【题型】填空题　【知识点】函数　【难度】hard
设 $t \in \mathbf{R}$，直线 $l: x + y - t = 0$ 与曲线 $C_1: y = \frac{1}{4}x^2 \ (0 \leq x \leq 4)$ 和曲线 $C_2: y = 2x^{\frac{1}{2}}$ 分别交于 $P$、$Q$ 两点，则 $|PQ|$ 的最大值是 \underline{\ \ \ \ \ \ \ \ }。
【解答】
\noindent
【答案】$\sqrt{2}$

\vspace{1em}

\noindent
【分析】根据题意可得曲线 $C_1, C_2$ 对应的函数关于直线 $y = x$ 对称，直线 $l$ 关于直线 $y = x$ 对称，从而可得 $P, Q$ 关于直线 $y = x$ 对称，利用直线与直线相交、曲线与直线相交得坐标，结合函数性质可得 $|PQ|$ 的最值。

\vspace{1em}

\noindent
【详解】

曲线 $C_1: y = \frac{1}{4}x^2 \ (0 \leq x \leq 4)$ 和曲线 $C_2: y = 2x^{\frac{1}{2}}$ 对应的函数互为反函数，则 $C_1, C_2$ 关于直线 $y = x$ 对称，

又
\[
\begin{cases}
y = \frac{1}{4}x^2 \\
y = 2x^{\frac{1}{2}}
\end{cases}
\Rightarrow
\begin{cases}
x = 0 \\
y = 0
\end{cases}
\ \text{或}\
\begin{cases}
x = 4 \\
y = 4
\end{cases},
\]
即两曲线交点坐标为 $O(0, 0), M(4, 4)$，

又直线 $l: x + y - t = 0$ 与直线 $y = x$ 相互垂直，则直线 $l$ 关于直线 $y = x$ 对称，

所以 $P, Q$ 关于直线 $y = x$ 对称，设直线 $y = x$ 与直线 $l$ 相交于 $N$，且 $PQ \perp OM$ 于 $N$，

\[
\begin{cases}
x + y - t = 0 \\
y = x
\end{cases}
\Rightarrow
\begin{cases}
x = \frac{t}{2} \\
y = \frac{t}{2}
\end{cases},
\]
则 $N\left(\frac{t}{2}, \frac{t}{2}\right)$，且 $\frac{t}{2} \in (0, 4)$，所以 $t \in (0, 8)$，

联立
\[
\begin{cases}
y = \frac{1}{4}x^2 \\
x + y - t = 0
\end{cases}
\Rightarrow x^2 + 4x - t^2 = 0,
\]
解得 $x = \frac{-4 \pm \sqrt{16 + 16t}}{2} = -2 \pm 2\sqrt{1 + t}$，

因为 $0 < x_P < 4$，所以 $x_P = -2 + 2\sqrt{1 + t}$，

则 $|PQ| = 2|PN| = 2\sqrt{2}|x_P - x_N| = 2\sqrt{2}\left| -2 + 2\sqrt{1 + t} - 2 - \frac{t}{2} \right| = \sqrt{2}\left| 4\sqrt{1 + t} - t - 4 \right|$，

令 $m = \sqrt{1 + t}, 0 < t < 8$，则 $1 < m < 3$，则 $t = m^2 - 1$，

所以 $|4\sqrt{1 + t} - t - 4| = |4m - m^2 + 1| = \left| -(m - 2)^2 + 1 \right|$，

因为 $1 < m < 3$，所以 $-(m - 2)^2 + 1 \in (0, 1]$，所以 $\left| -(m - 2)^2 + 1 \right|_{\max} = 1$，

故 $|PQ|$ 的最大值为 $\sqrt{2}$。

故答案为：$\sqrt{2}$。
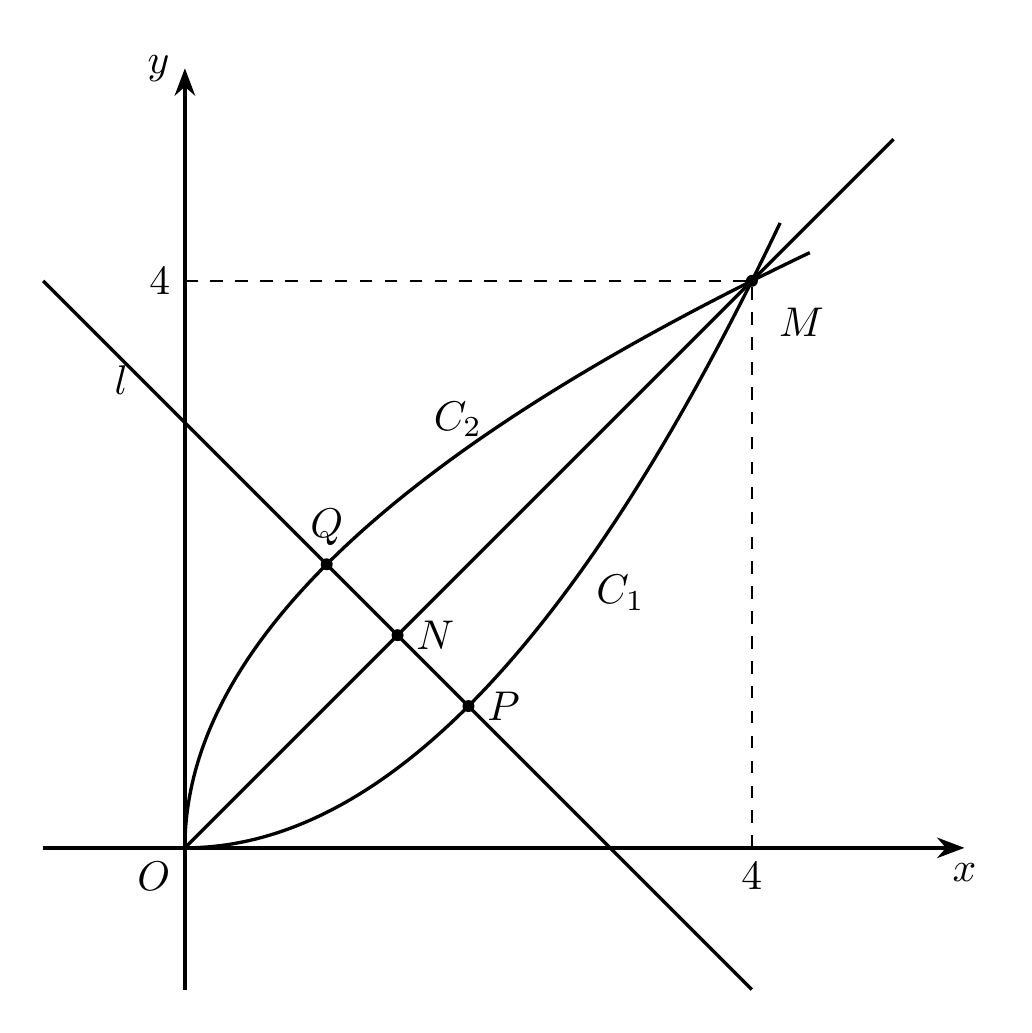